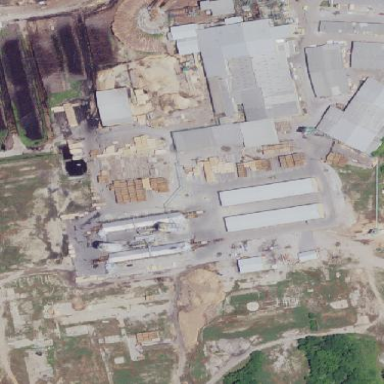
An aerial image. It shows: Industrial area featuring sawmill. It is works site amidst industrial land use.